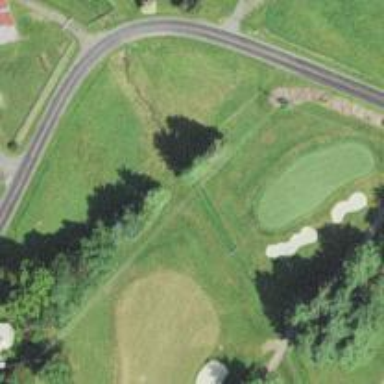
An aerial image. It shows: Path bridge over golf path.